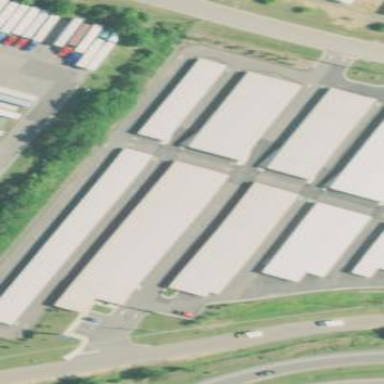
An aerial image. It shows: Building housing storage rental shop.